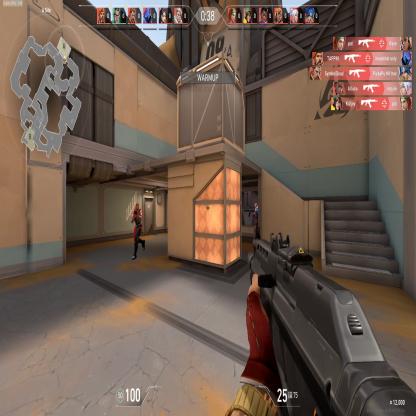
Label: enemy